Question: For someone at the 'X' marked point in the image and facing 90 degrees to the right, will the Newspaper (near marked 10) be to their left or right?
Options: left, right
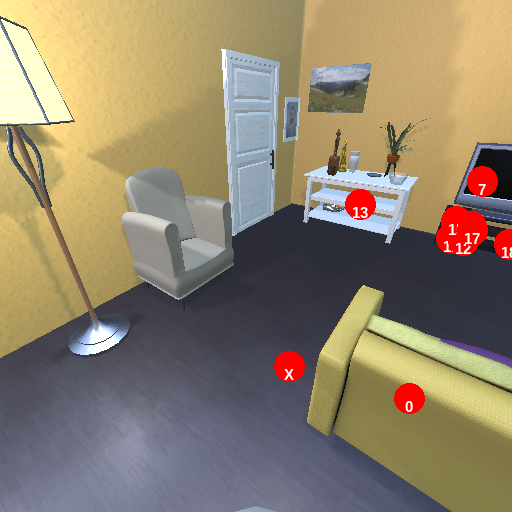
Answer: left